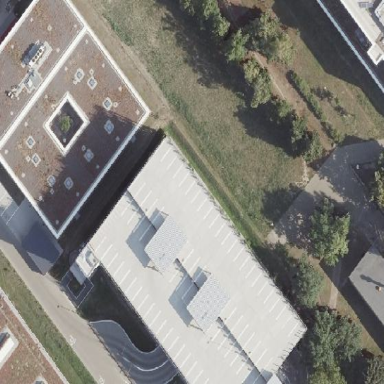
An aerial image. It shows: Multi-storey parking building.